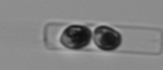
Label: Guinardia_delicatula_TAG_internal_parasite